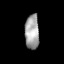
Tissue: lung
Cell type: Epithelial cells
Senescence score: 0.2145
Nuclear area (px): 482
Mean DAPI intensity: 163.683